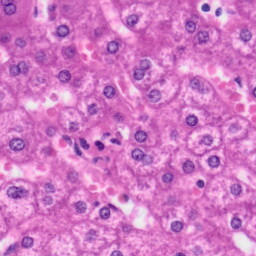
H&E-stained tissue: Liver